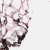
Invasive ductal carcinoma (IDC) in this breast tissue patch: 0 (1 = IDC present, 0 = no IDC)